Question: I just start to try java 'springboot' framework on eclipse and get

all error is from 'pom.xml', I have never changed 'pom.xml'.
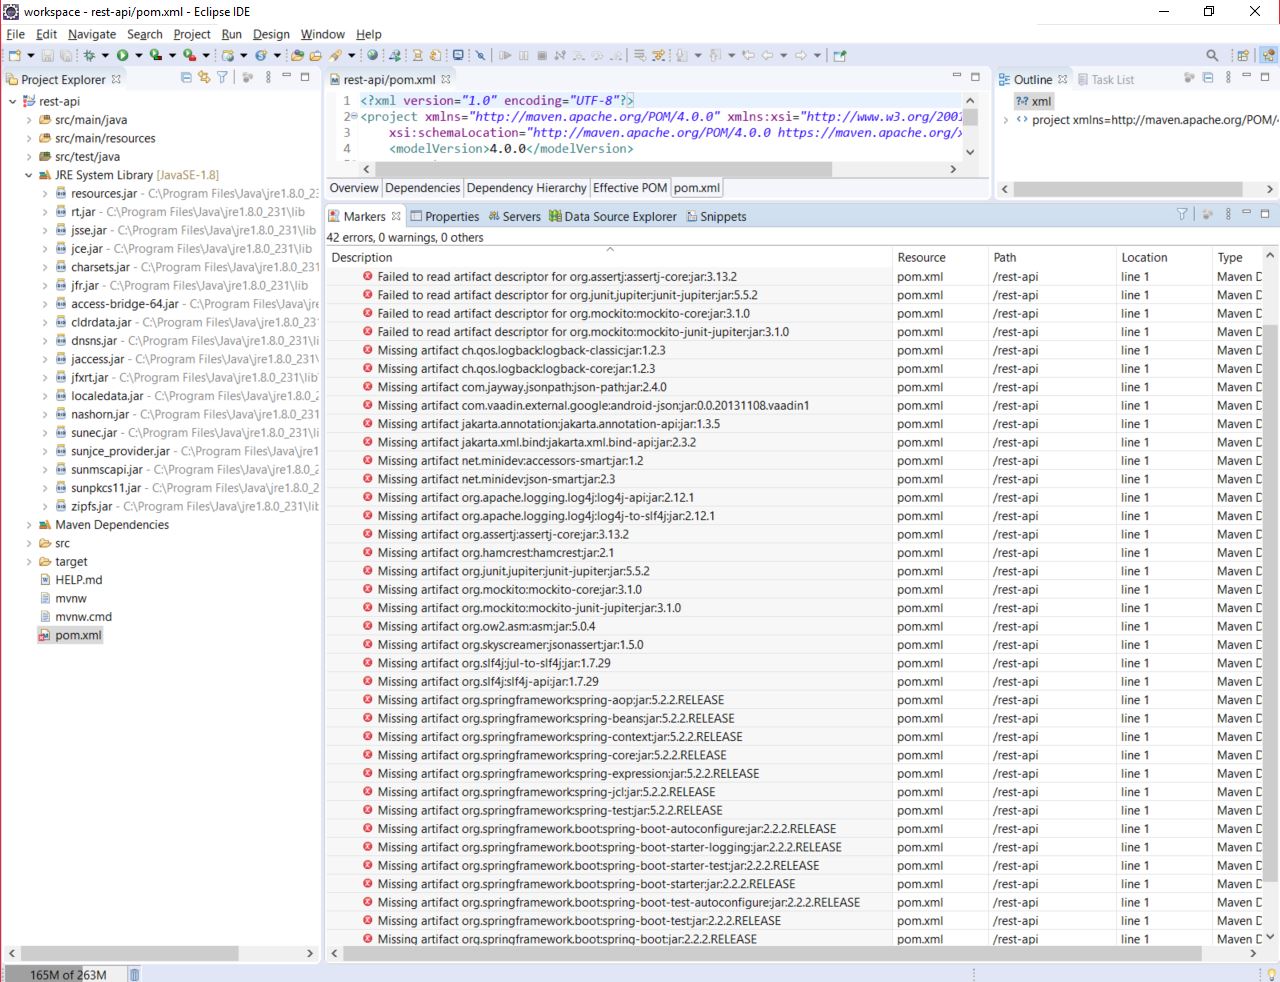
Answer: 1. for missing artifact u can find solution on following link https://examples.javacodegeeks.com/enterprise-java/maven/maven-resolve-missing-artifact-error-example/
2. And for failures to read artifact you can use this command mvn -U clean install .This occurs when your child project is still referring to your parent POM and you have not install from parent pom directory.